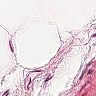
Metastatic tissue present: no